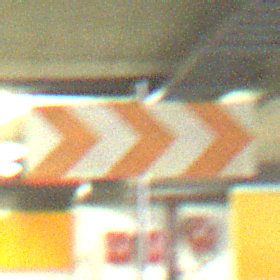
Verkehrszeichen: RichtungstafelnInKurvenGrossLinks
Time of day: NotSpecified
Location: Indoor (Special)
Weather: NotSpecified
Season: NotSpecified
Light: Artificial